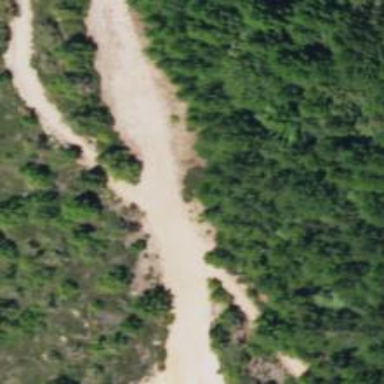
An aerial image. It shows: Path.